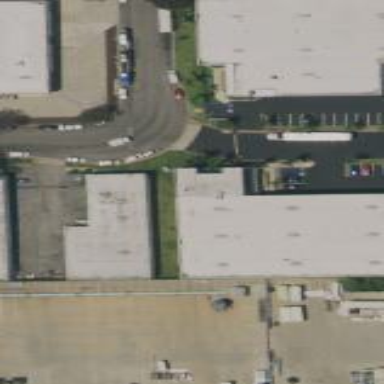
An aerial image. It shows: Warehouse building.